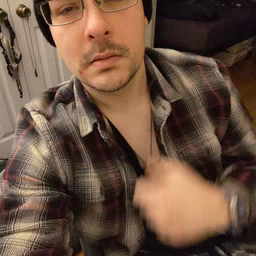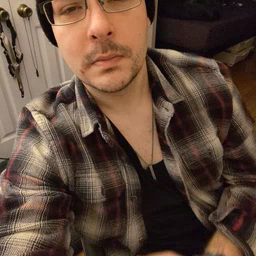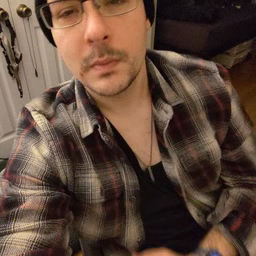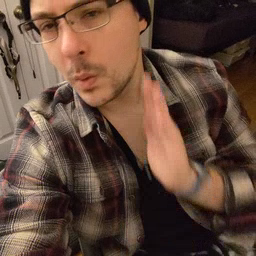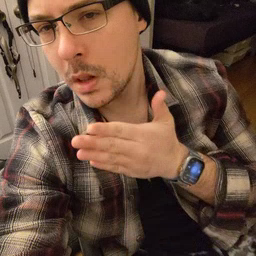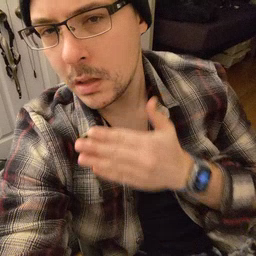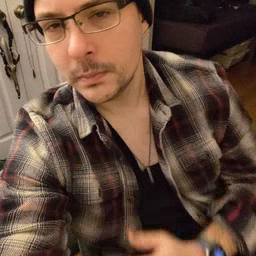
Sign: will